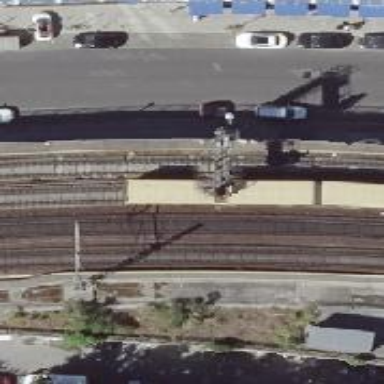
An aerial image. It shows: Railway signal.